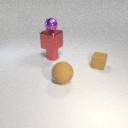
small red metal cylinder to the left of large brown rubber sphere